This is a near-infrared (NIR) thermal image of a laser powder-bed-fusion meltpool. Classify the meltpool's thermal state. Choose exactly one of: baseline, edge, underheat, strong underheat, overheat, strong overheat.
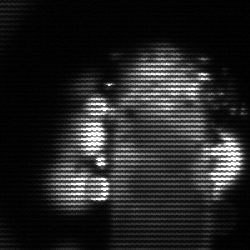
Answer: strong underheat